Question: I've created a custom 'FieldListFilter' for my site's admin for whether 'modeltranslation' translations are available for a field.
It creates a filter that currently looks like this on the sidebar:

The "Lacks English" option adds 'vt_title_en__exact=' to the query string.
I would like to also implement a "Has English" which does the opposite filter. Can I do that with a django admin site url query strings?
Btw: source for my custom filter: <URL>
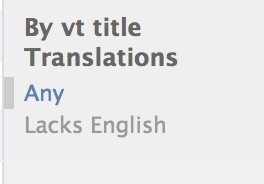
Answer: I think 'vt_title_en__gt=' can do the job. Any non-empty string is greater than "".